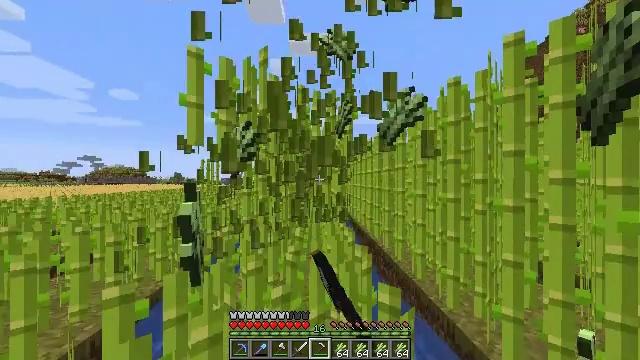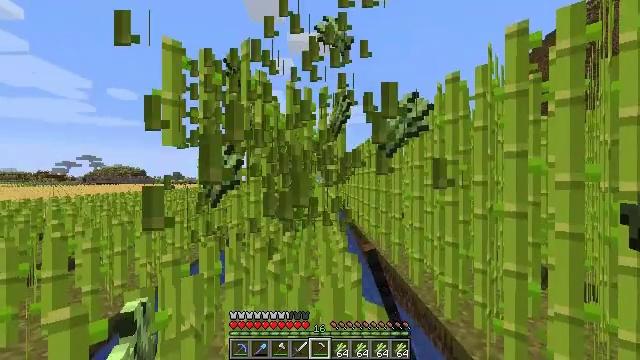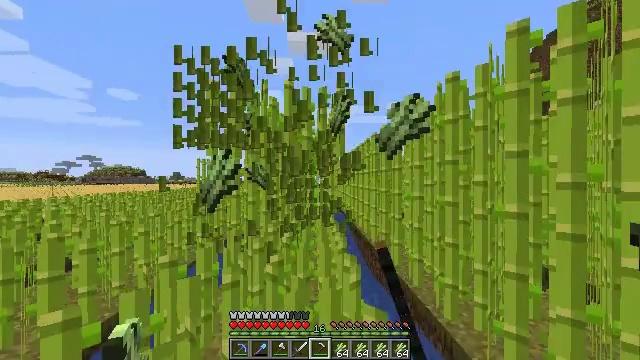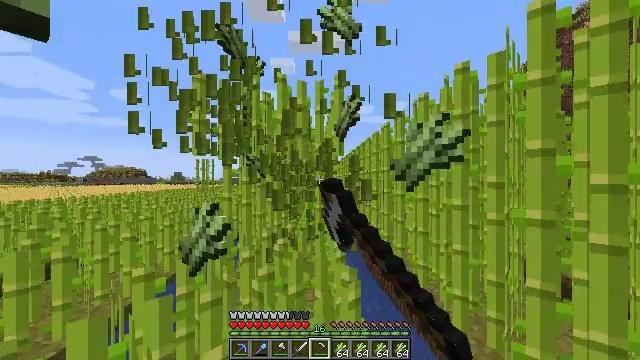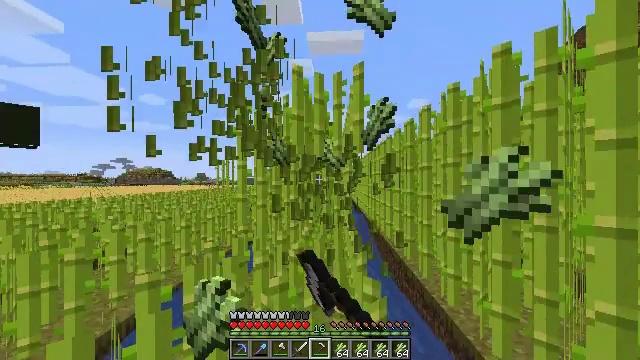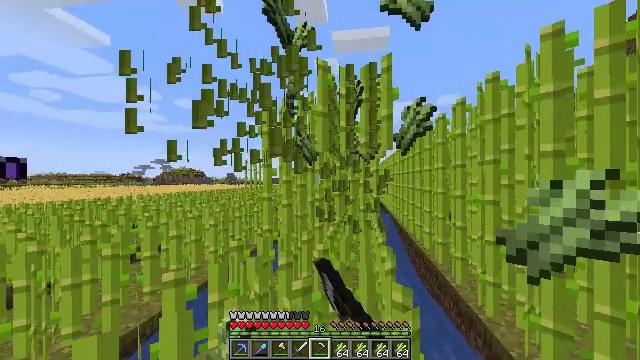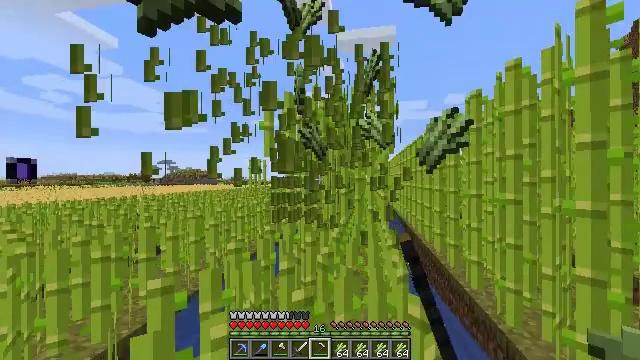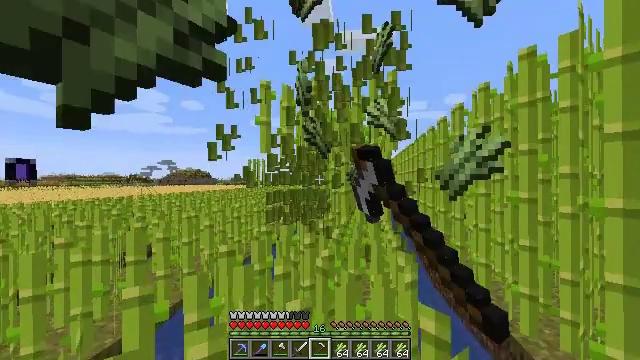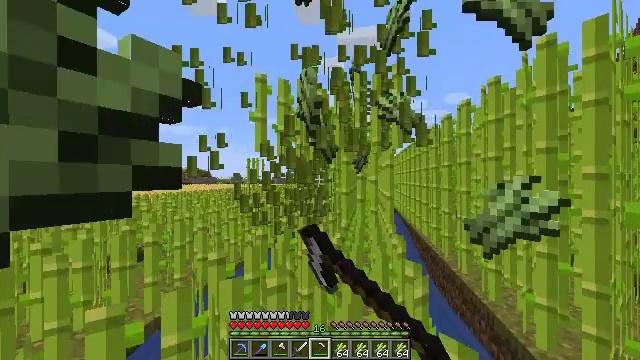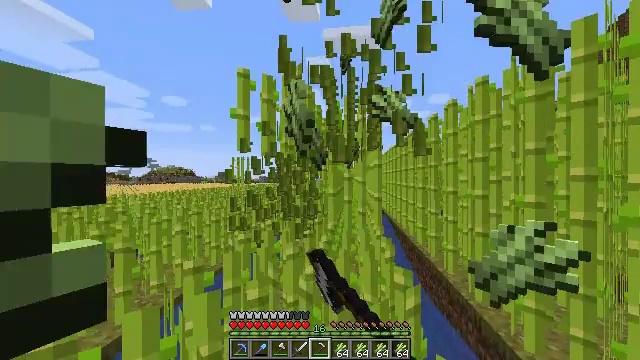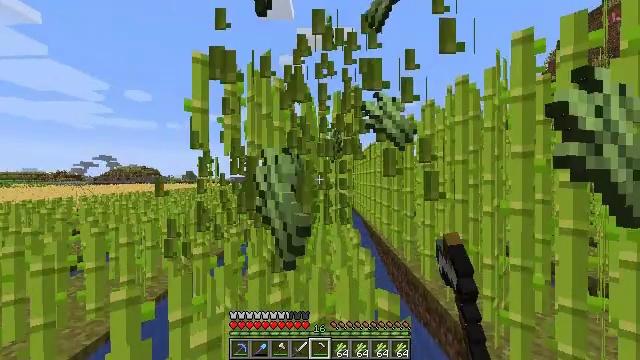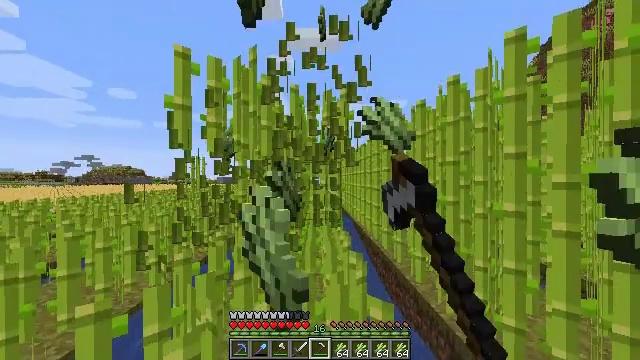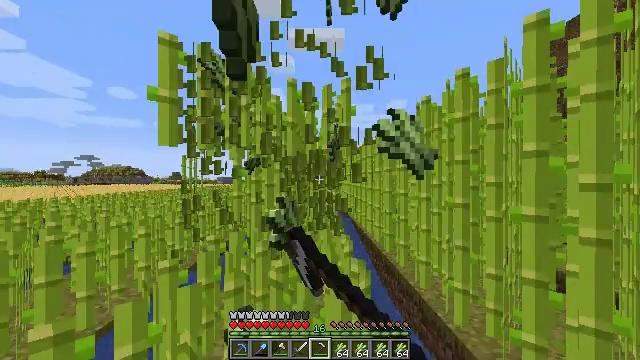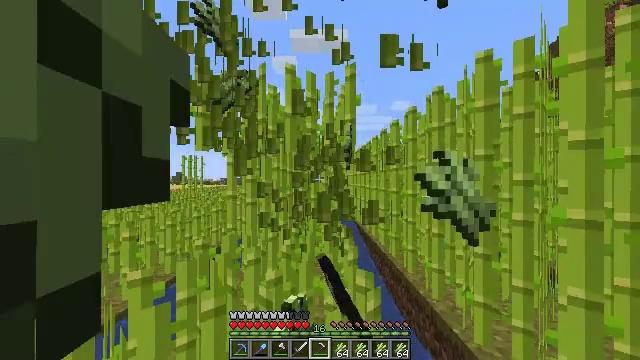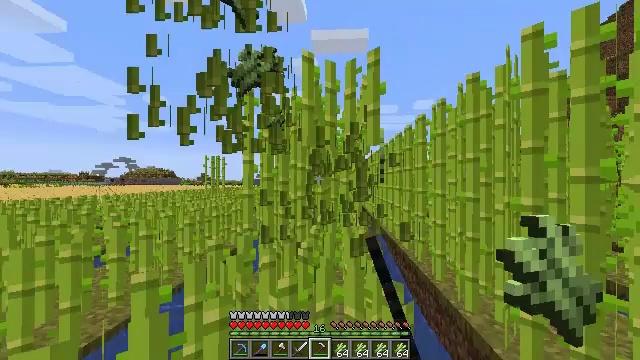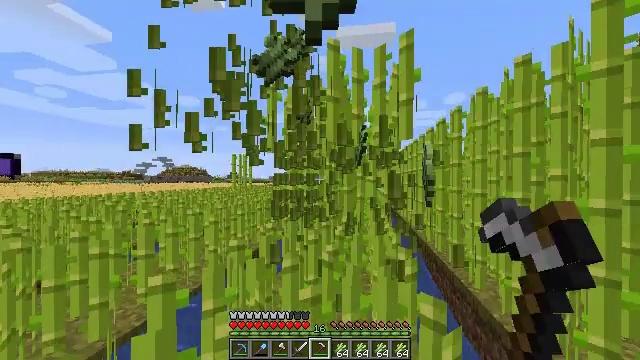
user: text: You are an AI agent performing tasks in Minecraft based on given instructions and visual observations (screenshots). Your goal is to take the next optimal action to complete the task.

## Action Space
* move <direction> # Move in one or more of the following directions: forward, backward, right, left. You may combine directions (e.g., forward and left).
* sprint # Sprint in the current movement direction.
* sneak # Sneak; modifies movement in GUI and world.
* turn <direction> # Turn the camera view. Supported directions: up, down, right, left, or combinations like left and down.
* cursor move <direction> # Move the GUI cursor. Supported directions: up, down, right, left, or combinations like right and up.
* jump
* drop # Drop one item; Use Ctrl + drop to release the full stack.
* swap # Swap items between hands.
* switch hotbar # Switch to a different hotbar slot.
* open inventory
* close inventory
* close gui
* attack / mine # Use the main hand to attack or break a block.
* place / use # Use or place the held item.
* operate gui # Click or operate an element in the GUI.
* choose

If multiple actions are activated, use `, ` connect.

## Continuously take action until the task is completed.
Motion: motion action
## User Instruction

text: Gather sugar cane for crafting.
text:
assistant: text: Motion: move forward and move right, attack / mine
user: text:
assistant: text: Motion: move forward, attack / mine
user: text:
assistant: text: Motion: move forward, attack / mine
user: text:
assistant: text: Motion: move forward, turn left, attack / mine
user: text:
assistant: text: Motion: move forward, turn left, attack / mine
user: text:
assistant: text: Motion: move forward, turn left, attack / mine
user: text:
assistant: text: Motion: move forward, attack / mine
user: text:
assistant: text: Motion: move forward, attack / mine
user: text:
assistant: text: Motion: move forward, turn right, attack / mine
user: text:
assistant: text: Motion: move forward, turn right, attack / mine
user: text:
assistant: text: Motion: move forward, turn right, attack / mine
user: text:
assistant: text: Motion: move forward, attack / mine
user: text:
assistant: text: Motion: move forward, attack / mine
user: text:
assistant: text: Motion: move forward, turn left, attack / mine
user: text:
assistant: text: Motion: move forward, turn left, attack / mine
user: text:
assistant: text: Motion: move forward, attack / mine
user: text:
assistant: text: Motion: move forward, attack / mine
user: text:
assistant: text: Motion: move forward, turn right, attack / mine
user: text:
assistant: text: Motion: move forward, turn right, attack / mine
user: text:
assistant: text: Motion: move forward, turn right, attack / mine
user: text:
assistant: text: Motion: move forward, attack / mine
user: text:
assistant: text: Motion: move forward, attack / mine
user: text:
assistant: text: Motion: move forward, turn left, attack / mine
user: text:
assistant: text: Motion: move forward and move right, turn left, attack / mine
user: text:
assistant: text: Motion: move forward and move right, turn left, attack / mine
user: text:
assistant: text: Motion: move forward and move right, attack / mine
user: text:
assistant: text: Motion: move forward, turn right, attack / mine
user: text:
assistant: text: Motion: move forward, turn right, attack / mine
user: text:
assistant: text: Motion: move forward, attack / mine
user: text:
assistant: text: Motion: move forward, attack / mine